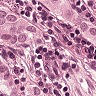
Metastatic tissue present: yes